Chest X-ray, AP view. Patient: 64 years old, sex M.
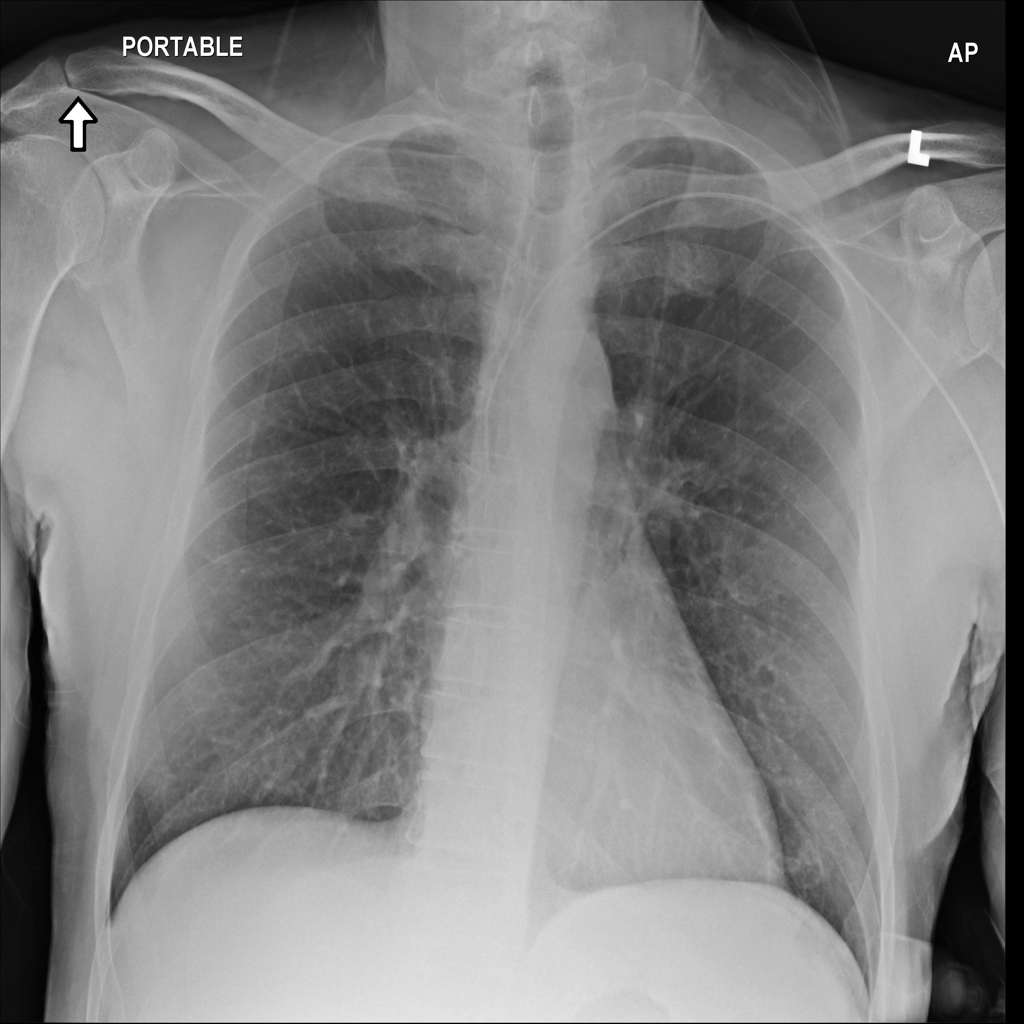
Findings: No Finding